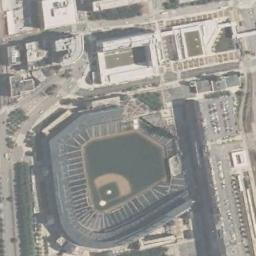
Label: stadium